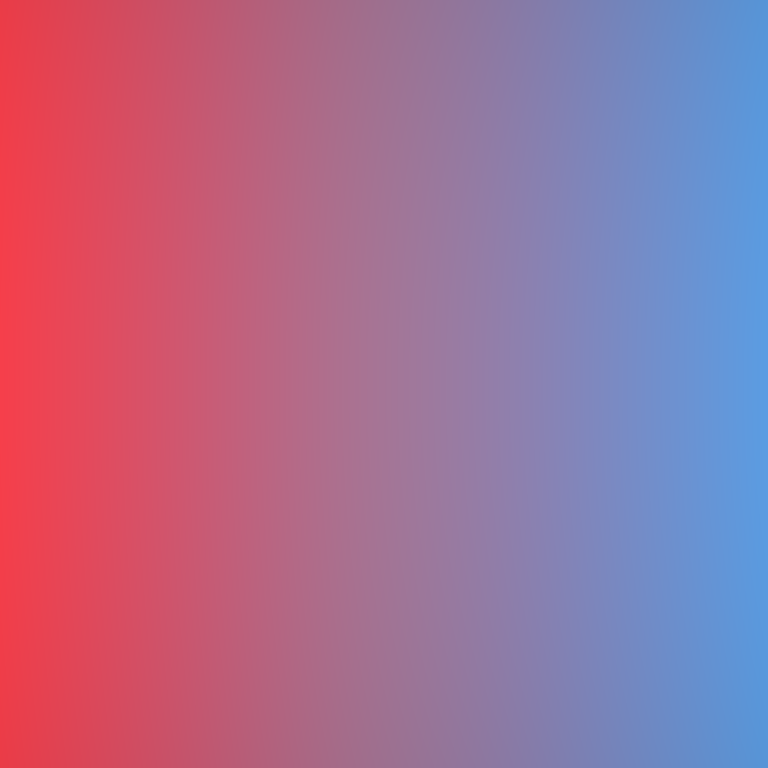
Abstract light effect, smooth gradient from vibrant red to cool blue, calm atmosphere, soft blend, no room, no furniture, no objects.